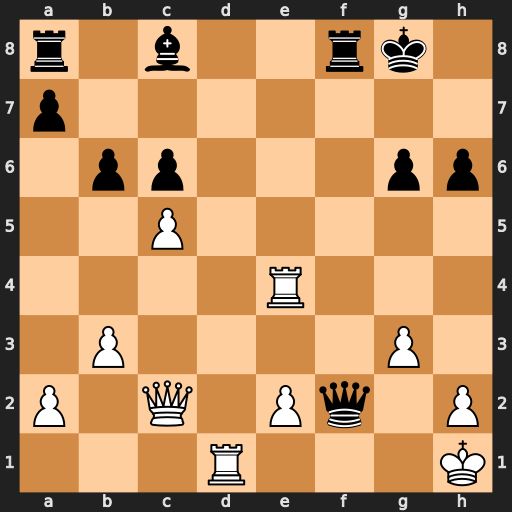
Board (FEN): r1b2rk1/p7/1pp3pp/2P5/4R3/1P4P1/P1Q1Pq1P/3R3K
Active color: w
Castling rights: -
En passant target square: -
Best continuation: Rf4 Kh7 Rxf2